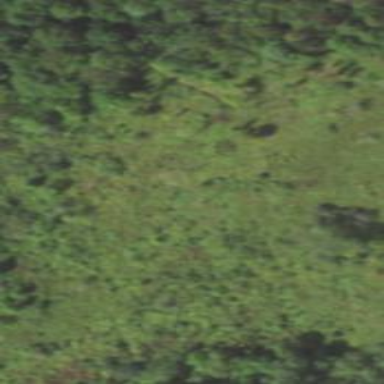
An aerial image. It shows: Patch of scrub vegetation.